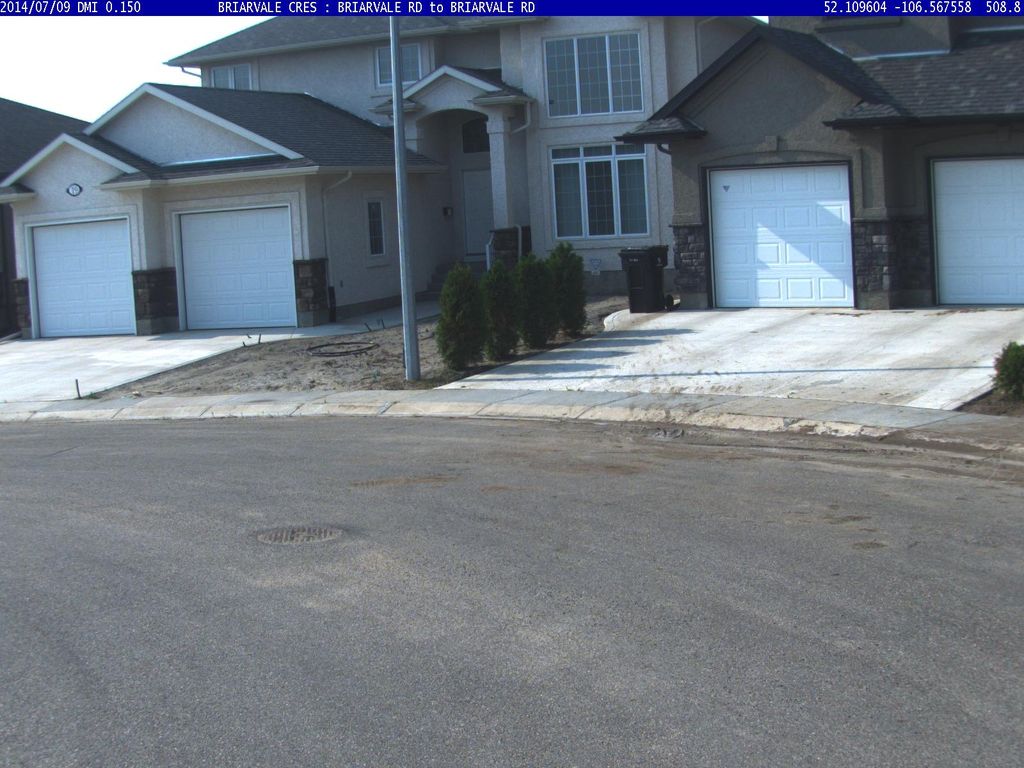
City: saskatoon